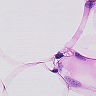
Metastatic tissue present: no